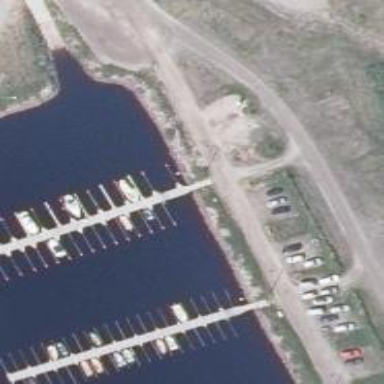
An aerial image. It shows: Marina on leisure land.